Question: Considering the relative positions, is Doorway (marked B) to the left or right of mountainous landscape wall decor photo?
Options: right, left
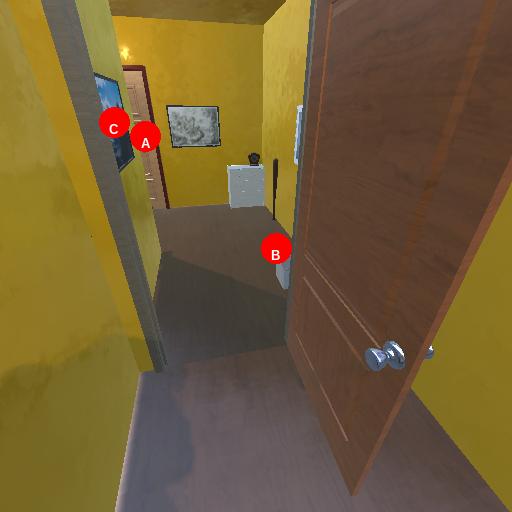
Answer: right